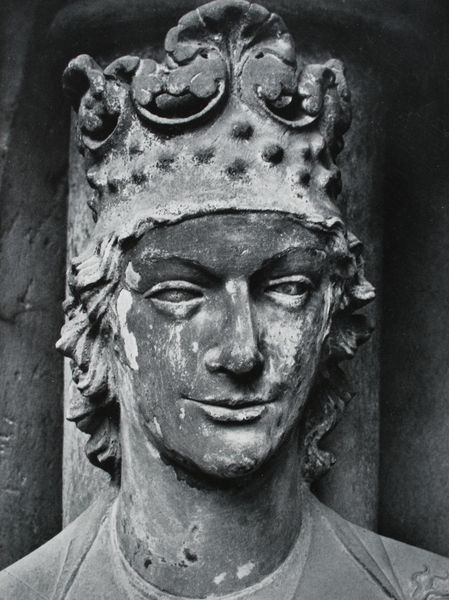
Titel: Kaiserin Kunigunde von der Adamspforte (Ausschnitt)
Standort: Bamberg
Institution: Dom
Schlagwörter: blätter, dunkel, kopf, mann, umhang, weiß, blume, frankreich, frau, marmor, mund, nase, pfeiler, schwarz, stirn, säule, muster, alt, hemd, jung, wand, augen, gesicht, stein, bildnis, hals, portrait, porträt, kirche, figur, gewand, haare, blatt, augenbrauen, gotik, kinn, krone, lippen, locken, schulter, skulptur, statue, lächeln, wangen, schaden, kaiser, könig, detail, büste, plastik, steinmetz, augenbraue, foto, fotografie, punkte, lachen, schwarzweiss, augenringe, helm, herrscher, lilie, grinsen, photo, fragment, portal, voluten, sandstein, gotisch, reims, antik, mittelalter, prinz, heiliger, säulenfigur, männerkopf, fotographie, relieff, bildhauer, bauplastik, skultptur, skultur, mittelater, patina, muns, platik, gelockt, verwittert, bamberg, magdeburg, büster, steinskulptur, mandelaugen, plfeiler, greckig, magdeburg#, verwitter, errusion, schiefe augen, mann mit krone